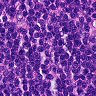
Metastatic tissue present: no